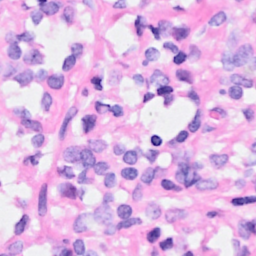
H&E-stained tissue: Breast